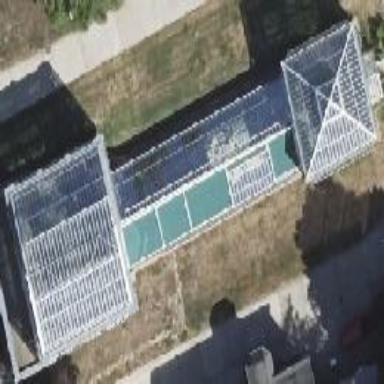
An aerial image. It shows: Greenhouse.